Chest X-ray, AP view. Patient: 76 years old, sex M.
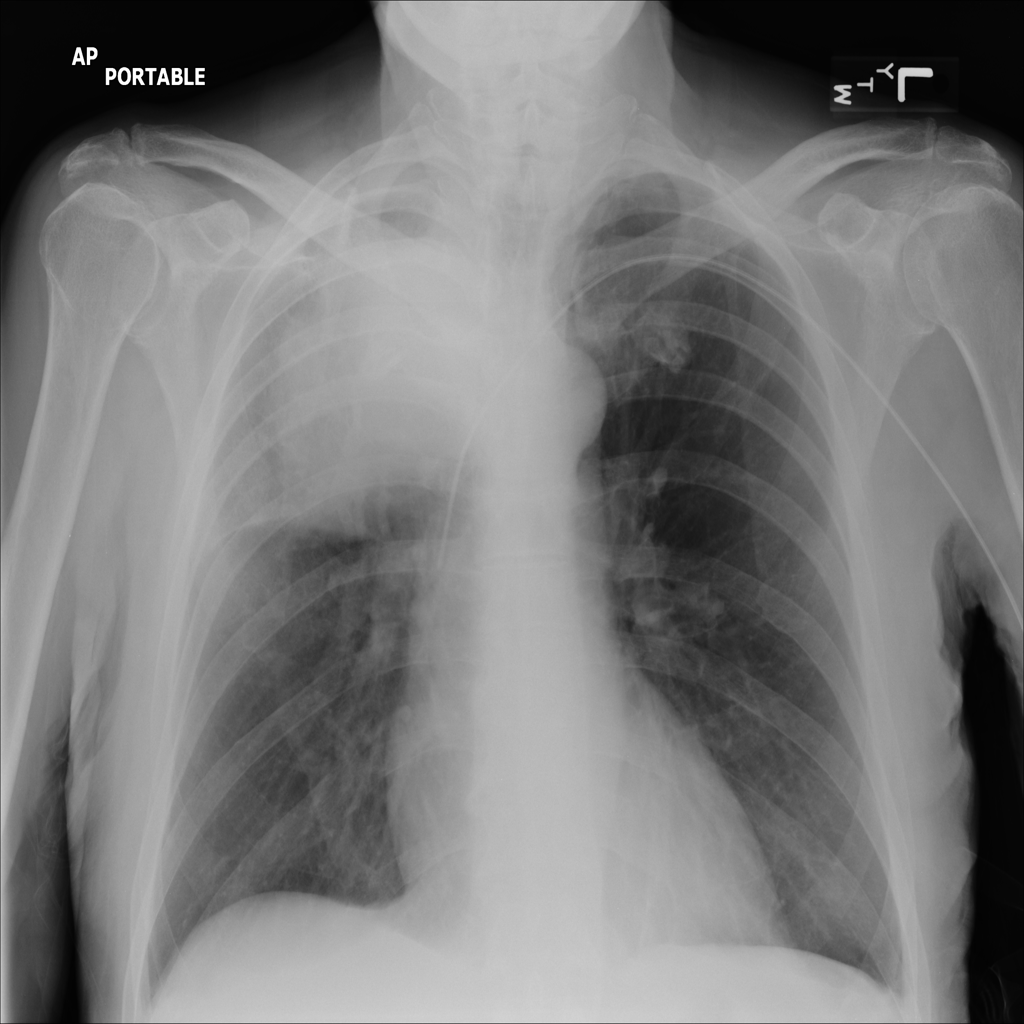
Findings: Mass